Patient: sex M, age 61
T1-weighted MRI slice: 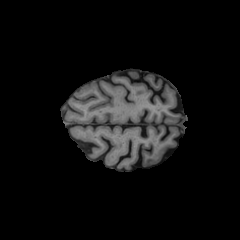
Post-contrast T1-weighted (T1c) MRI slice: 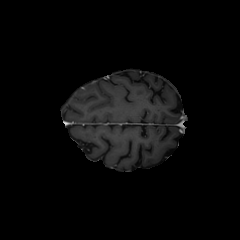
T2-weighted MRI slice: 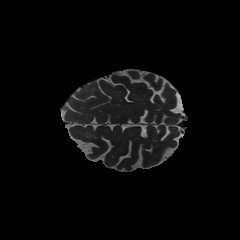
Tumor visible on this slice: no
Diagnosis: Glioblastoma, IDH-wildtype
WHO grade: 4